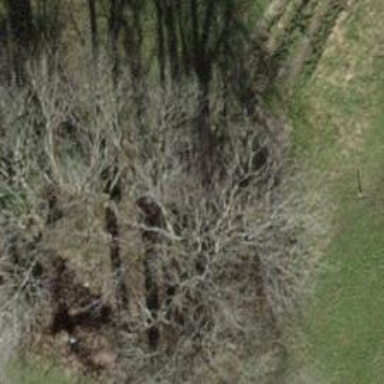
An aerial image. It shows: Single tag "natural: tree."